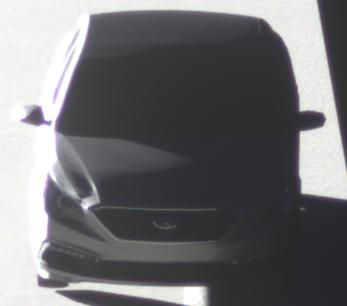
Make: Hyundai
Model: Sonata
Detailed model: Gen. 7
Model produced from: 2015
Model produced until: 2017
Doors: 4
Color: gray
Road condition: dry road
Daytime: sunrise or sunset
Contrast: high contrast